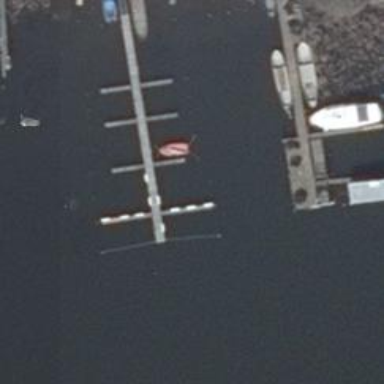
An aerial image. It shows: Man-made pier.